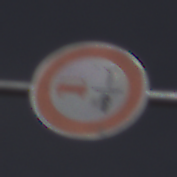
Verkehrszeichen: VerbotUeberholenEinspurigeFahrzeuge
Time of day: MorningAfternoon
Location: Outdoor (Nature)
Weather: PartlyCloudy
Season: NotSpecified
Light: Natural